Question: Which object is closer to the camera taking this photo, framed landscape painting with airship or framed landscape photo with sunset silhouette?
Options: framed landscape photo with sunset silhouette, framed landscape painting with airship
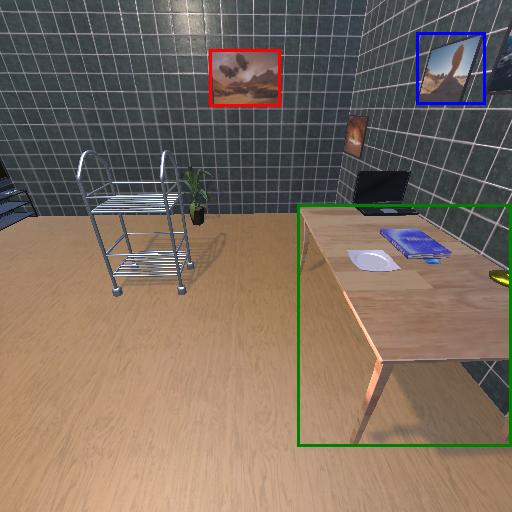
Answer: framed landscape photo with sunset silhouette